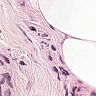
Metastatic tissue present: no